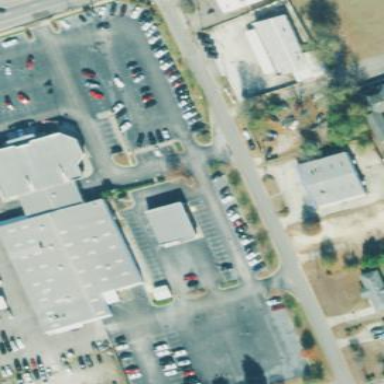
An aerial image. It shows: Building housing car shop.